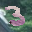
Label: 3